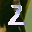
Label: 2